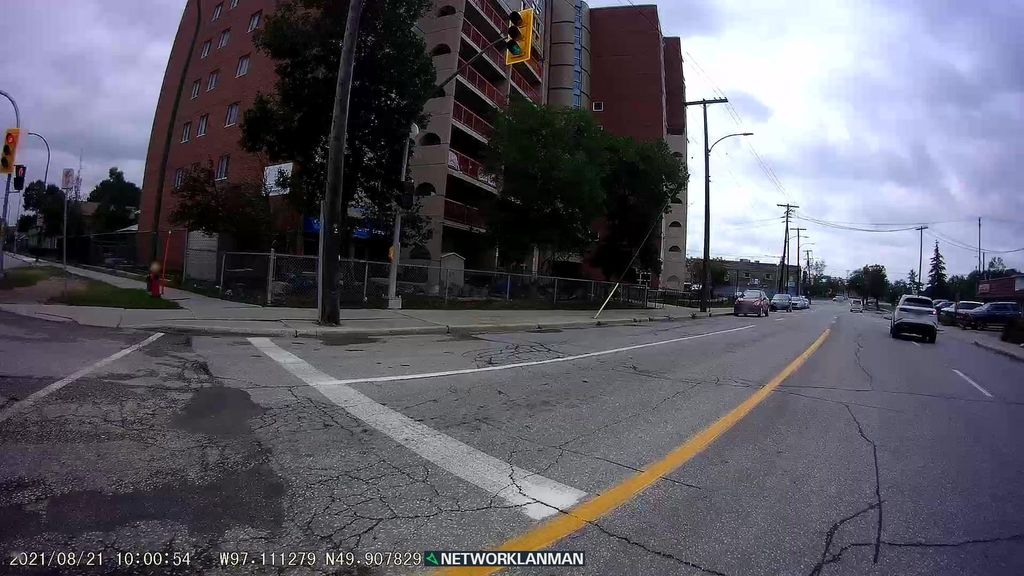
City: winnipeg